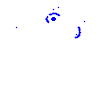
Particle: pion